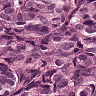
Metastatic tissue present: yes